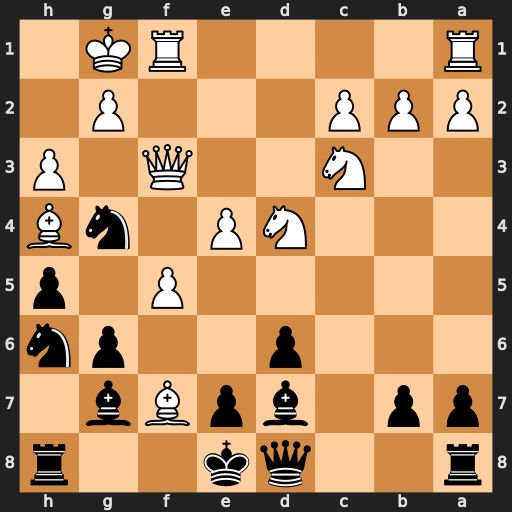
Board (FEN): r2qk2r/pp1bpBb1/3p2pn/5P1p/3NP1nB/2N2Q1P/PPP3P1/R4RK1
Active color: b
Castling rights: kq
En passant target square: -
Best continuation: Nxf7 Ne6 Bxe6